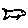
Label: fish